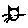
Label: cat